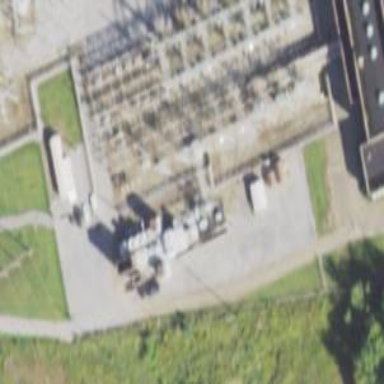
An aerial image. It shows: Gas turbine generator is in use.